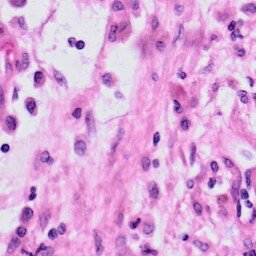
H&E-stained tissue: Skin